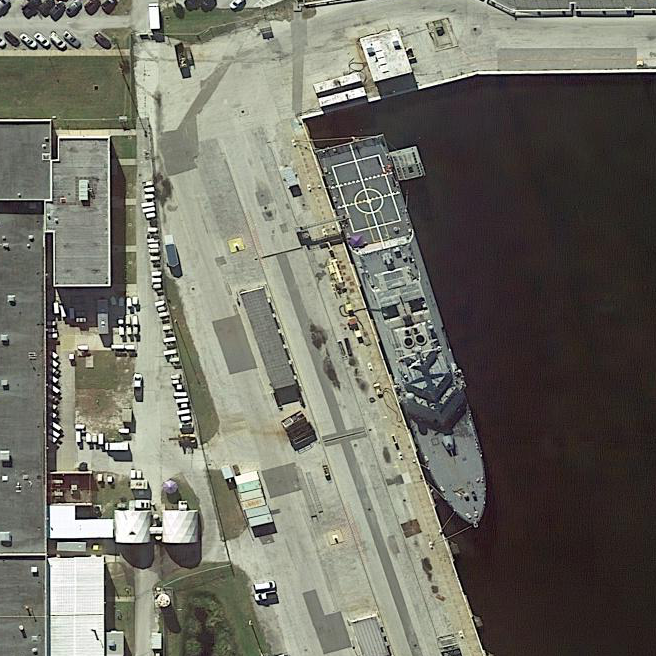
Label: Freedom-class_combat_ship